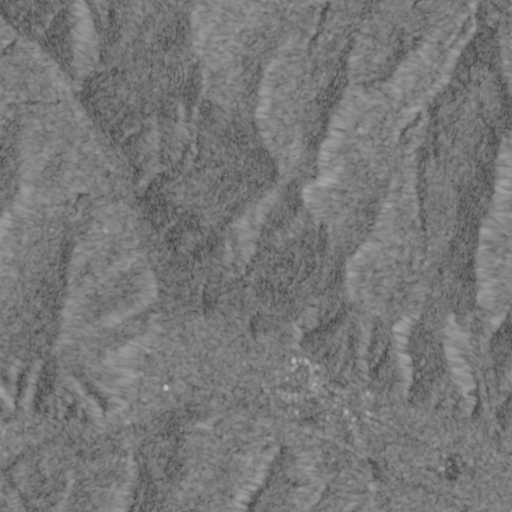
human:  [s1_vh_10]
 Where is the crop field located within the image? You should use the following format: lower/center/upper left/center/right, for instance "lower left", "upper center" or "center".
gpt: The crop field is located in the lower right of the image.
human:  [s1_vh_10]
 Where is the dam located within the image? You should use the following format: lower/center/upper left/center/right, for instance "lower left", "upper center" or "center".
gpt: The dam is located in the center left of the image.
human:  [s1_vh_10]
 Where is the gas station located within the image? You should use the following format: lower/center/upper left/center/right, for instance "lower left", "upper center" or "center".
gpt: The gas station is located in the lower right of the image.
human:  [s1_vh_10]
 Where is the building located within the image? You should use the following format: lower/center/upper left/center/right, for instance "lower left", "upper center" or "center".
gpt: There is no building in the image.

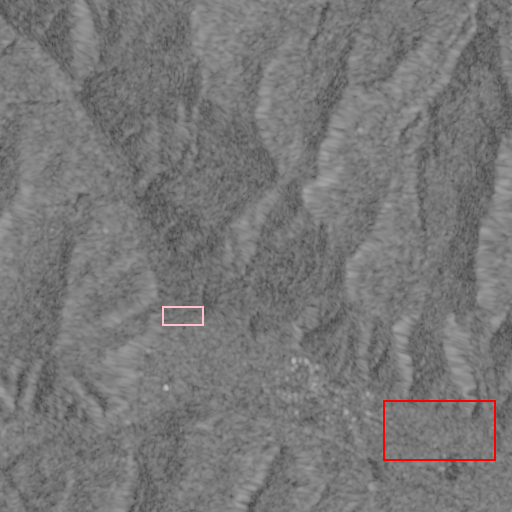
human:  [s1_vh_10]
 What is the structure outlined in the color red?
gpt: The structure outlined in red is a crop field.
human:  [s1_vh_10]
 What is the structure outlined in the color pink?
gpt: The structure outlined in pink is a dam.
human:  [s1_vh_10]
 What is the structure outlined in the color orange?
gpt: There is no orange outline.